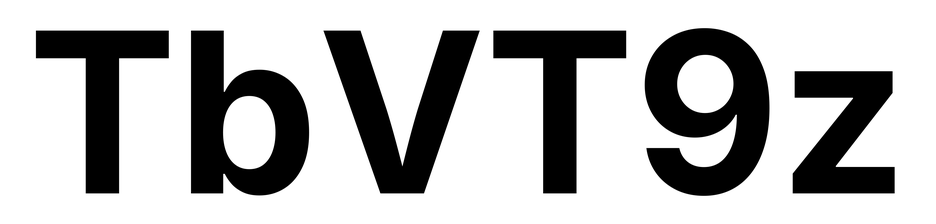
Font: Inter_Bold